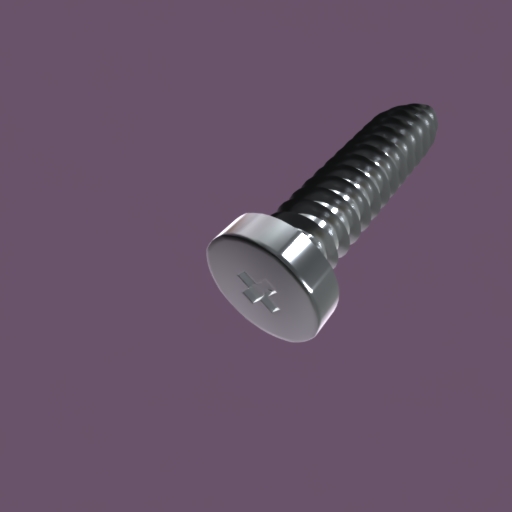
Label: screw